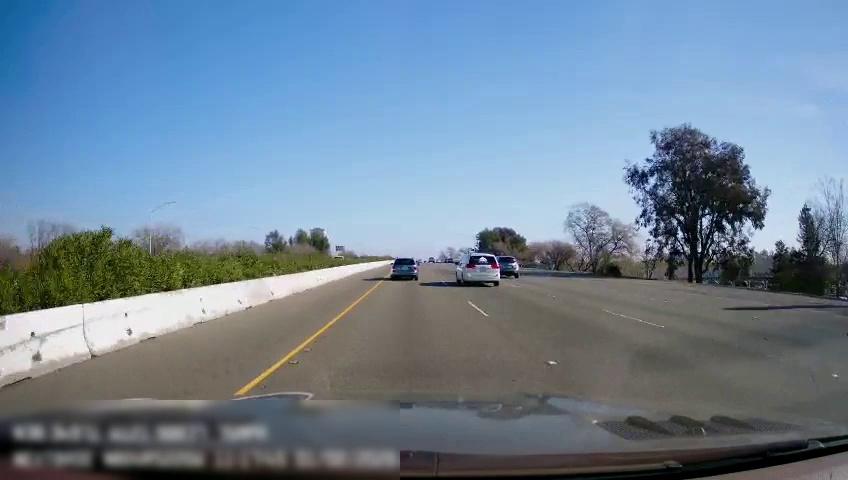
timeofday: Day
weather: Sunny
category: Drivable Space
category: Vehicles | Car
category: Vehicles | Car
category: Vehicles | SUV
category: Lanes | Current Lane
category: Lanes | Current Lane
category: Lanes | Alternate Lane